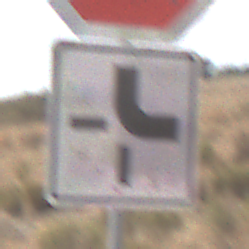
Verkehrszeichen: VerlaufVorfahrtsstrasse4
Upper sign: Stop
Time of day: Midday
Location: Outdoor (Nature)
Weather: PartlyCloudy
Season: NotSpecified
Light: Natural